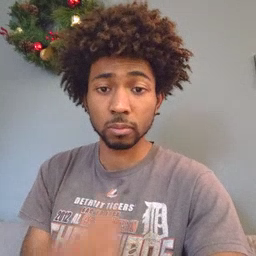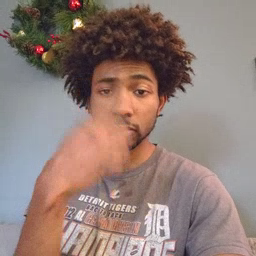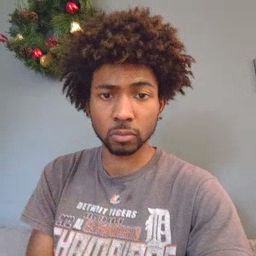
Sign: face